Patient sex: F
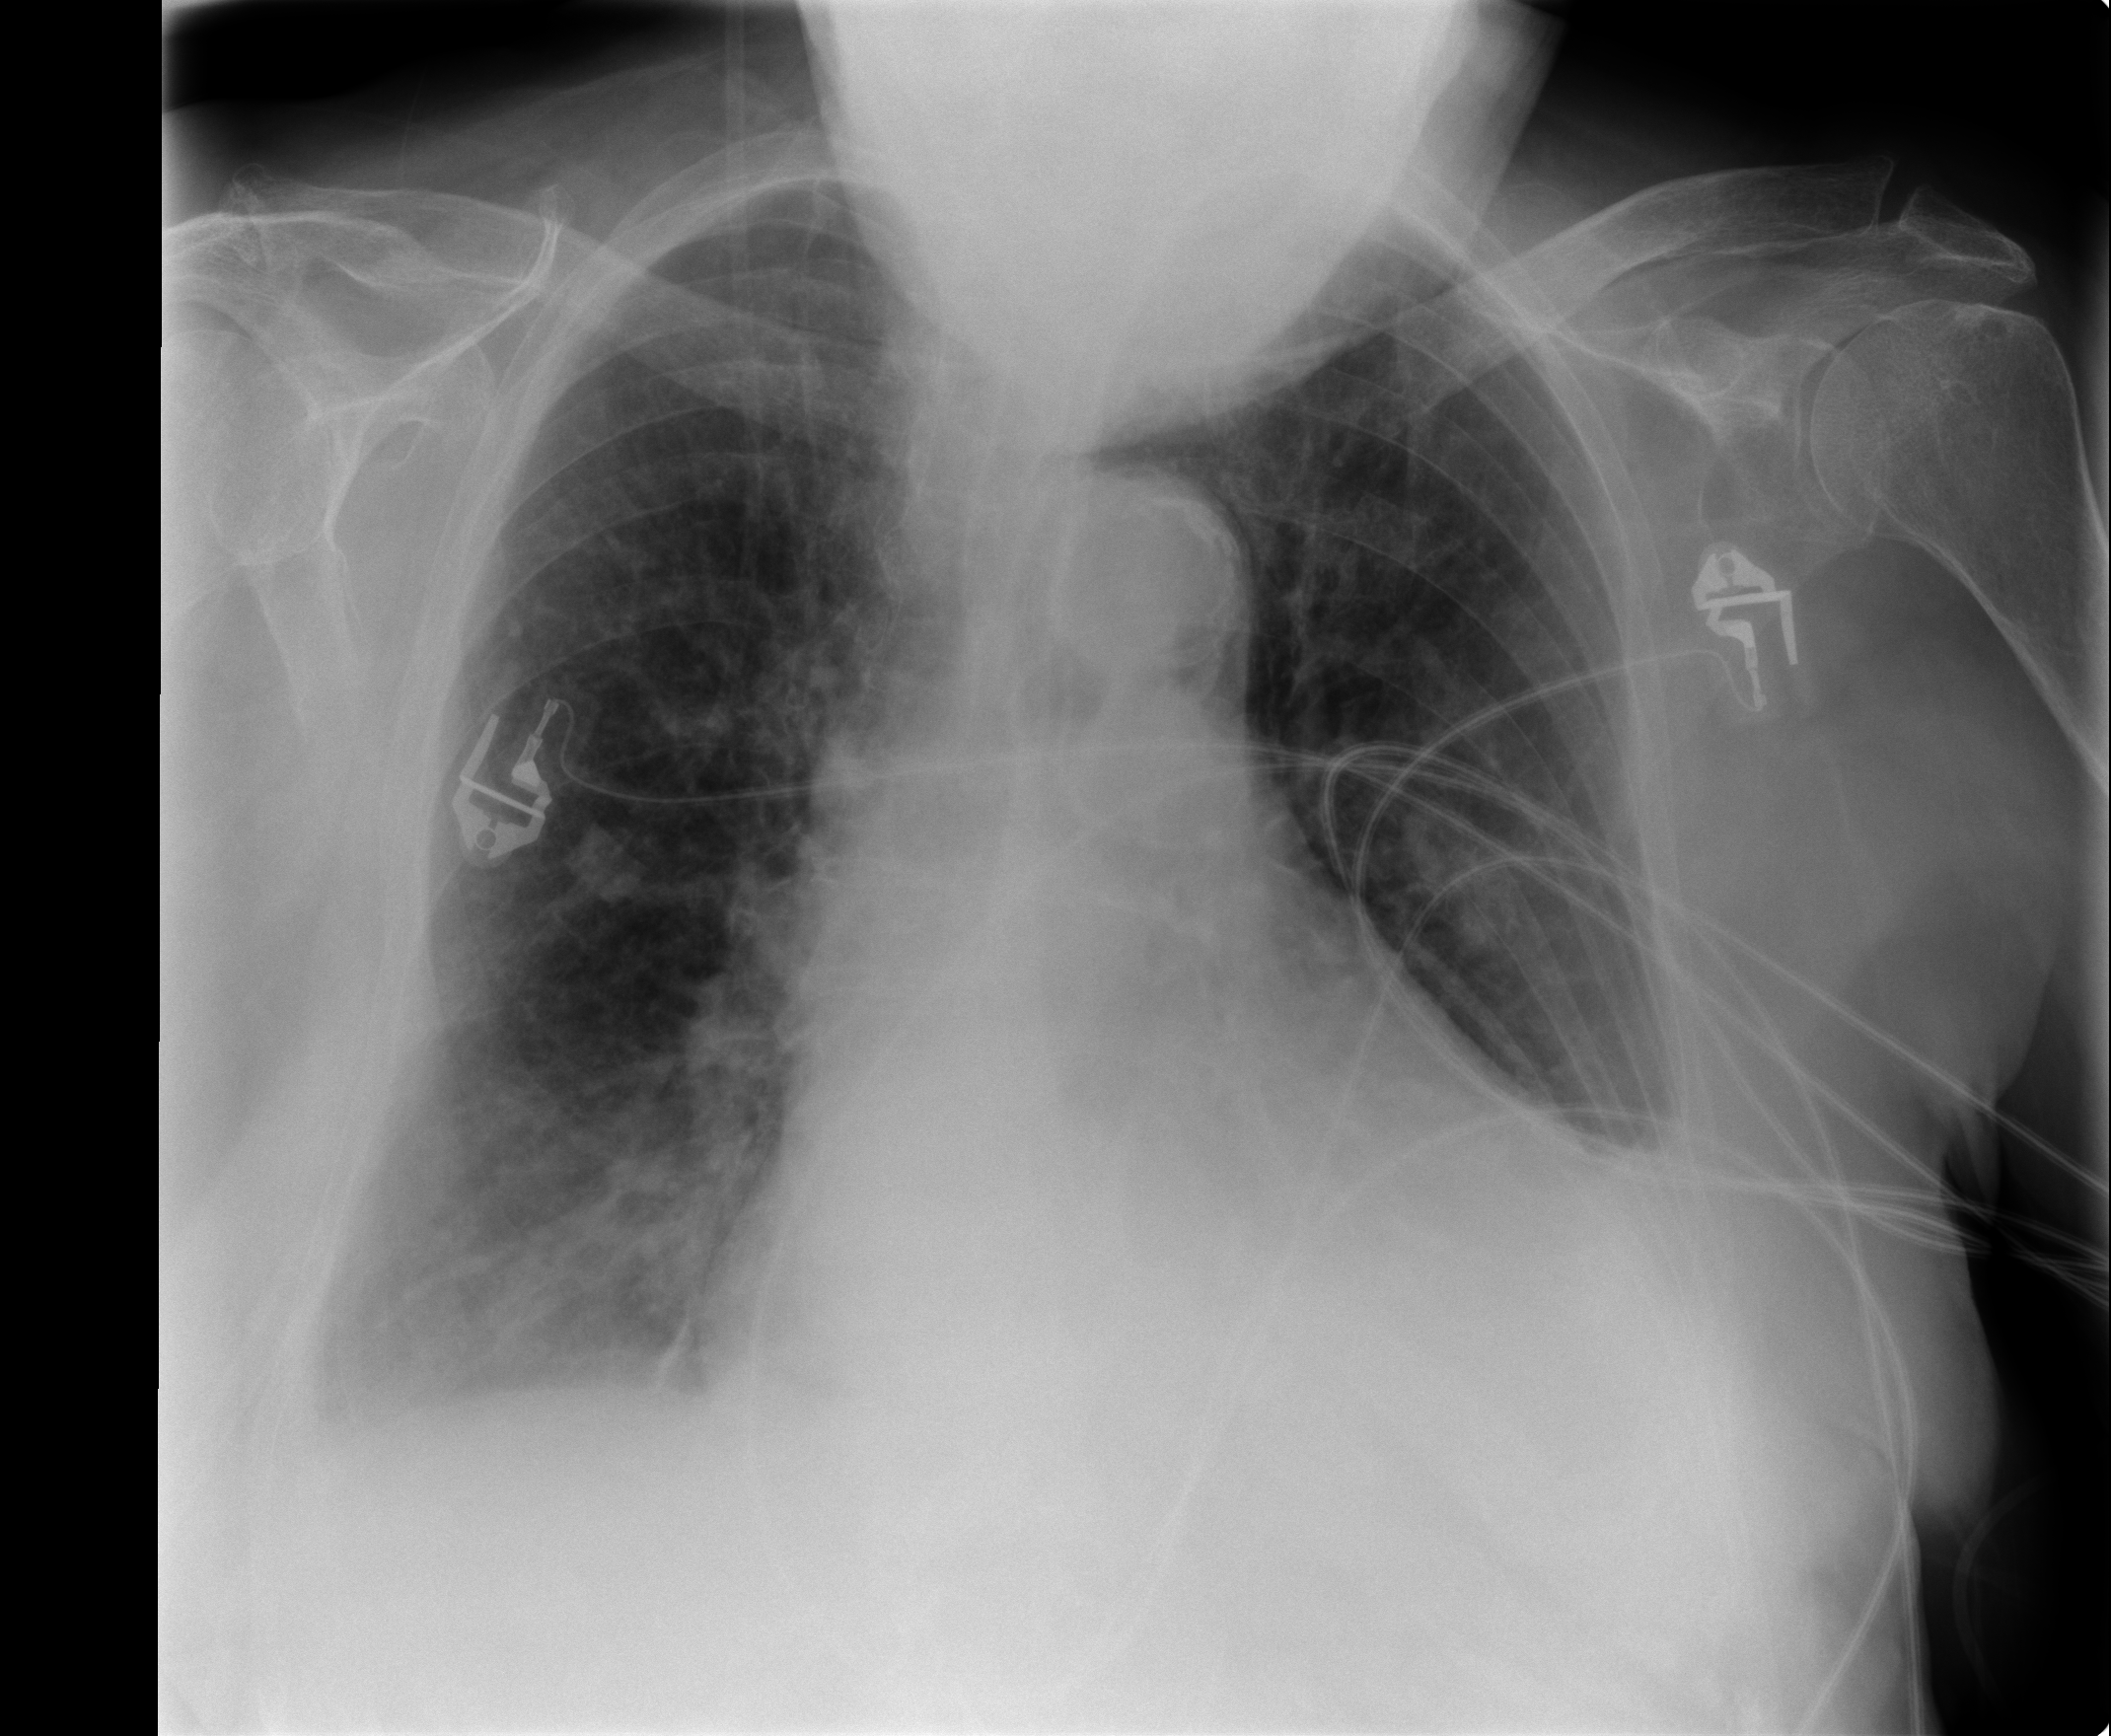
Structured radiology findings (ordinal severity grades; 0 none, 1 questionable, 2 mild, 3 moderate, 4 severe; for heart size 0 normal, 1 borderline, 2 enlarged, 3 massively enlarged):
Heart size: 2
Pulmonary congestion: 2
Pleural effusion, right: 1
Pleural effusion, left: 2
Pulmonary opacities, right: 2
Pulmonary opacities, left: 0
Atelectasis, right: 2
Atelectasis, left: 2